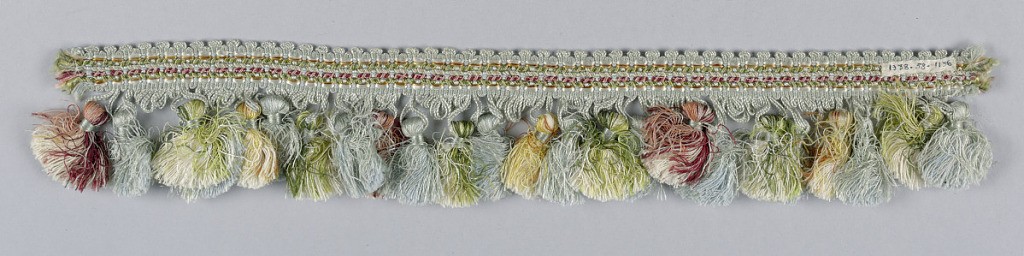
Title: Trimming
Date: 19th century
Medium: silk
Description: Trimming has a woven header finished with loops and tassels. Color are primarily light blue with green, red, yellow, orange, and white.